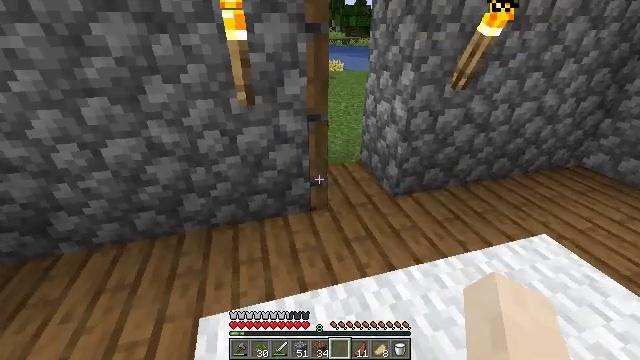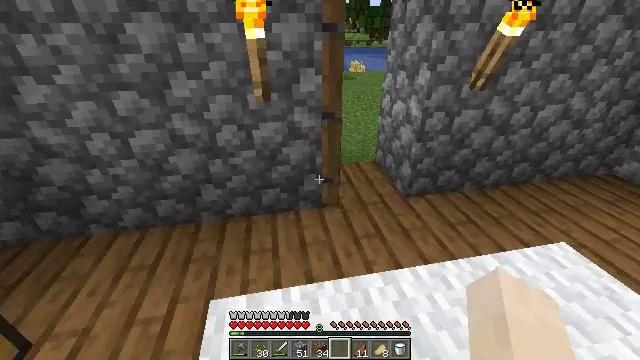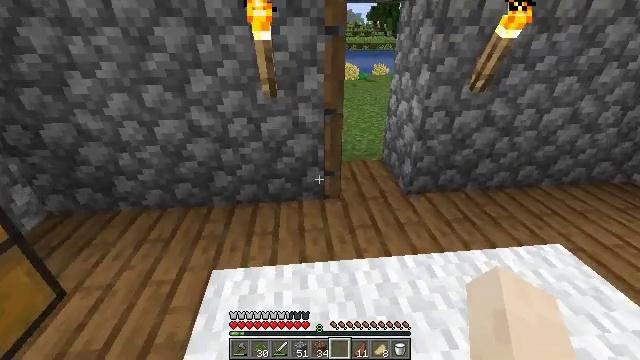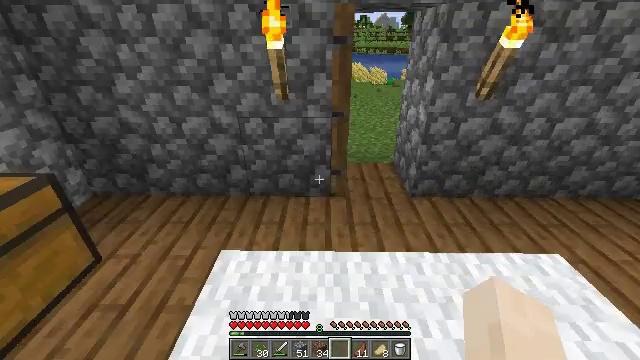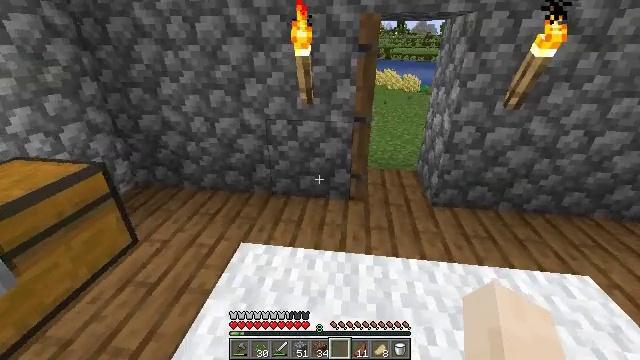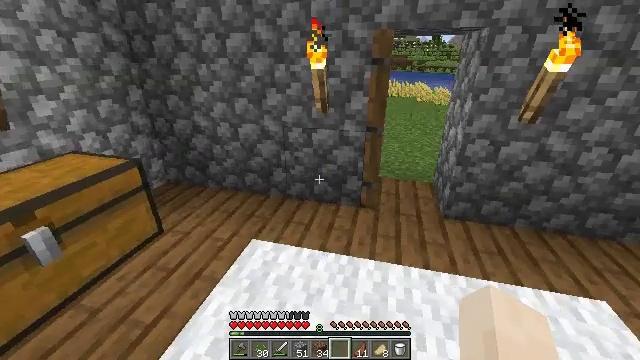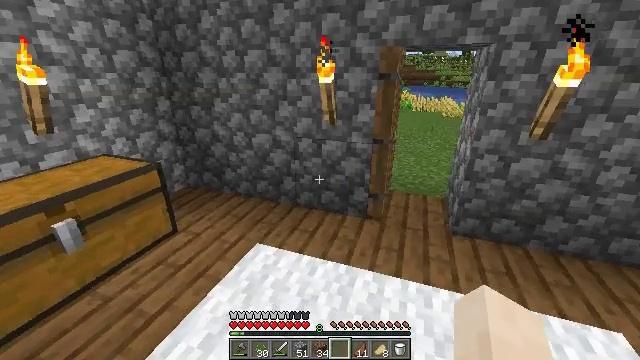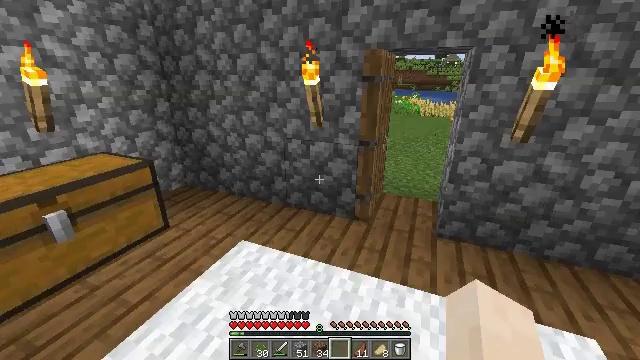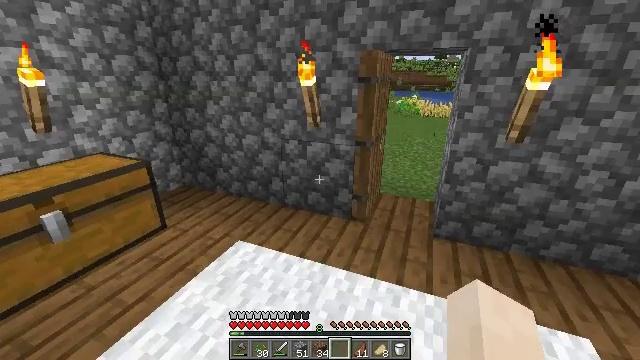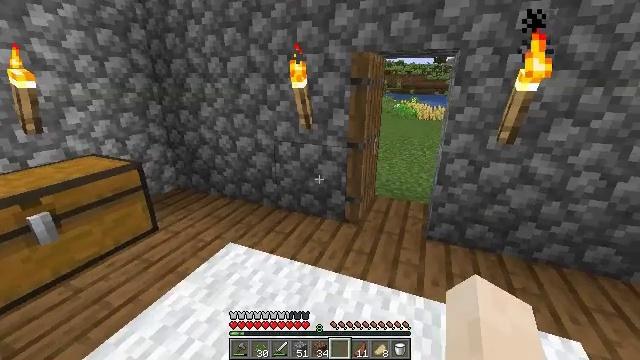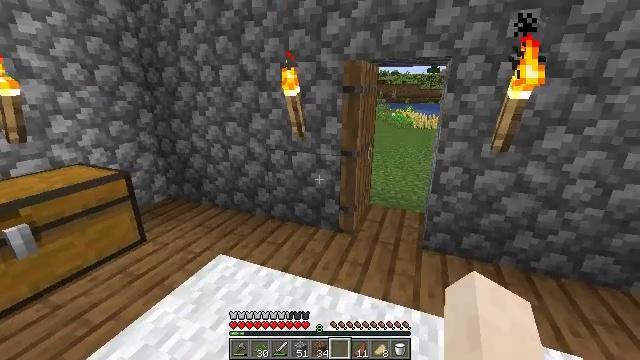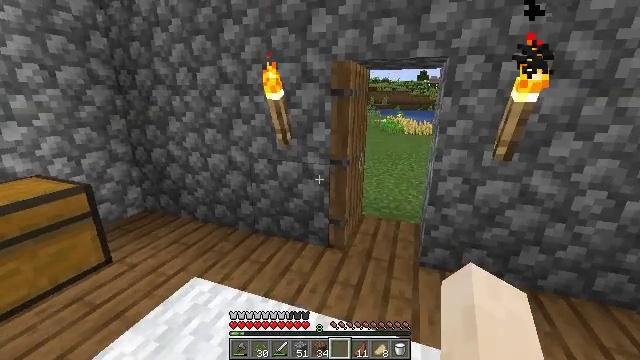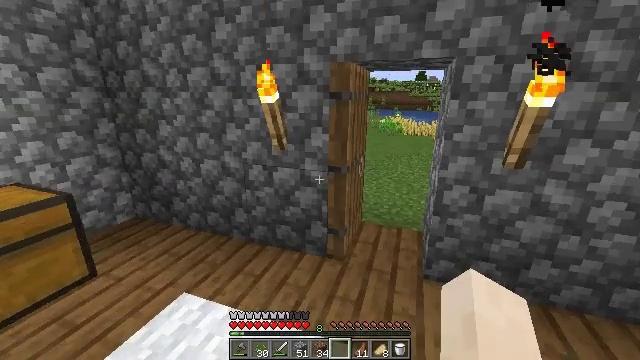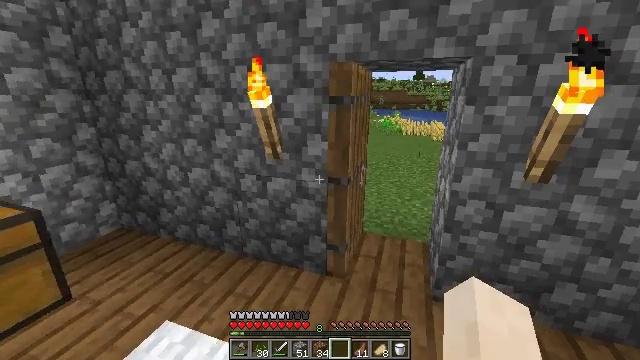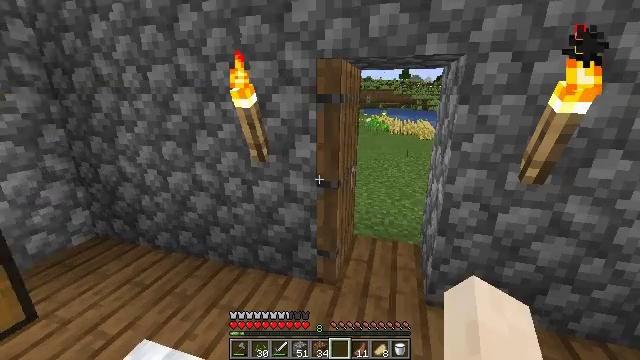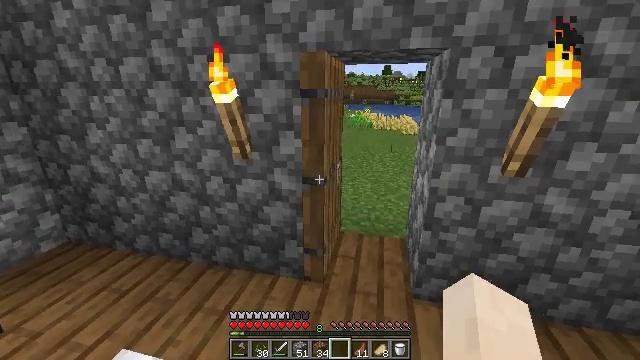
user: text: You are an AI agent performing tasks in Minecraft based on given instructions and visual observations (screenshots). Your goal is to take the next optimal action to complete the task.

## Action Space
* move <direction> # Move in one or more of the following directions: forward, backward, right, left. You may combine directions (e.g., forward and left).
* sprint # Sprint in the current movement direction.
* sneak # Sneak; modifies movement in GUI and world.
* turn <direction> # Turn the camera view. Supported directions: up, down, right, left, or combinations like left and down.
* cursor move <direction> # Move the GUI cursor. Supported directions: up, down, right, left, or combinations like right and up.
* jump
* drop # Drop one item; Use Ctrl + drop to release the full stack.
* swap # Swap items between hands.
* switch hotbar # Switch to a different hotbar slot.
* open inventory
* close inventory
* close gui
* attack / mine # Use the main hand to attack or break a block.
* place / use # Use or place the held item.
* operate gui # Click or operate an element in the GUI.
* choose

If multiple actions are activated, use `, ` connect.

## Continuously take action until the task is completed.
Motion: motion action
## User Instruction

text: Use sticks and wool in the crafting table to craft a painting.
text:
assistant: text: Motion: move back and move right, turn left
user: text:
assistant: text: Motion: move back and move right, turn left
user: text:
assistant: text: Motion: move back and move right, turn left
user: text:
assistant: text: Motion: move back and move right, turn left and up
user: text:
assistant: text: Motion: move right, turn left and up
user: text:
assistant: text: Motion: move right, turn left and up
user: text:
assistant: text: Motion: move right, turn left
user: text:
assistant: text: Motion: no_op
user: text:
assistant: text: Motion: move forward
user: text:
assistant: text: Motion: move forward, turn up
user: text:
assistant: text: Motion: move forward, turn right and up
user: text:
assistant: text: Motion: move forward
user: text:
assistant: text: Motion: move forward
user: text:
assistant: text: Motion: turn right
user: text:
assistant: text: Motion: turn right
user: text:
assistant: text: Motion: turn right
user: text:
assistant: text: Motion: use / place
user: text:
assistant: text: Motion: use / place
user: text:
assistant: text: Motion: use / place
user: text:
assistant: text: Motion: turn right, use / place
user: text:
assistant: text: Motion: no_op
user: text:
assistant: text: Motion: no_op
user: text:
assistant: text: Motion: no_op
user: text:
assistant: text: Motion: no_op
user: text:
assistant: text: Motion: no_op
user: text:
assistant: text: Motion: no_op
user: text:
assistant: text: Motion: no_op
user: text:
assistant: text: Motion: no_op
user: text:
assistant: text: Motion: no_op
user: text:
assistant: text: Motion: no_op